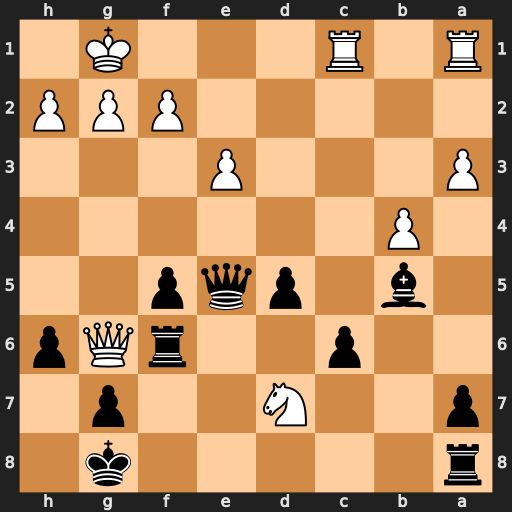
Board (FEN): r5k1/p2N2p1/2p2rQp/1b1pqp2/1P6/P3P3/5PPP/R1R3K1
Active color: b
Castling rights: -
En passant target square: -
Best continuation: Qxa1 Nxf6+ Qxf6 Qxf6 gxf6